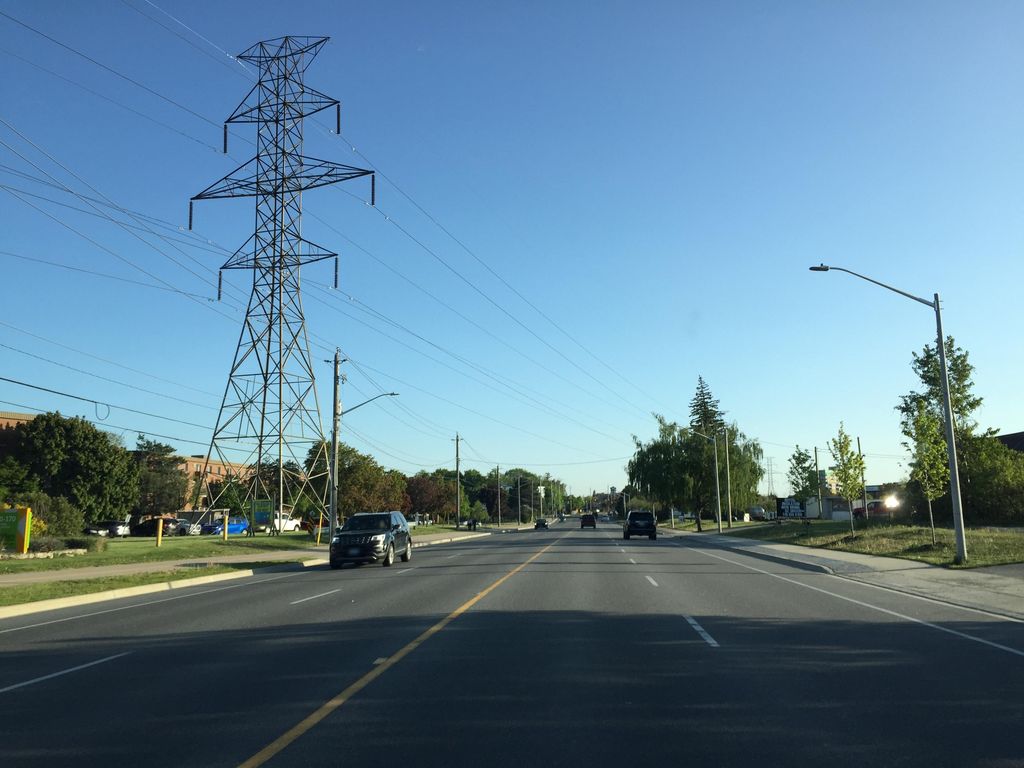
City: kitchener-waterloo